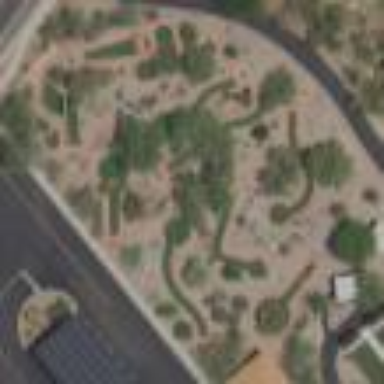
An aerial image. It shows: Miniature golf course.